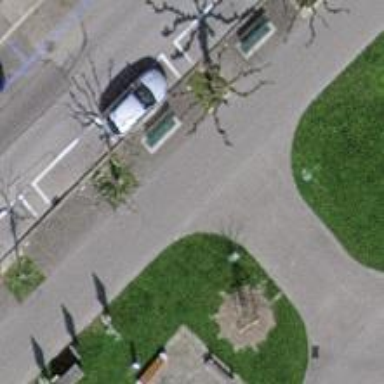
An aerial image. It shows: Asphalt pedestrian road.